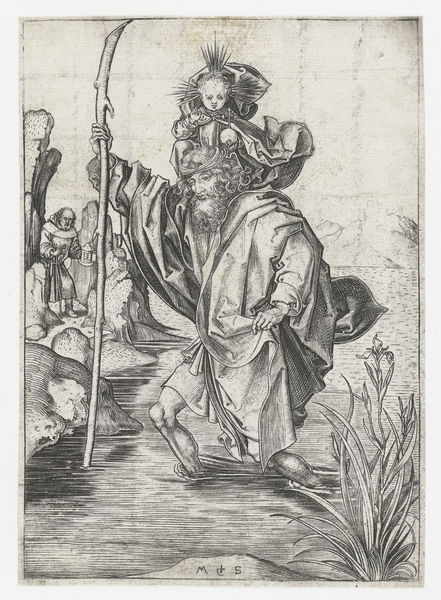
Titel: De Heilige Christoffel draagt het Christuskind
Künstler: Martin Schongauer
Standort: Amsterdam
Institution: Rijksmuseum
Schlagwörter: himmel, mann, wasser, fluss, menschen, ufer, blume, blumen, grau, zeichnung, bart, steine, signatur, bach, schilf, mantel, kind, stock, engel, beine, stab, gebirge, grafik, crown, hat, people, religious, robes, white, black, gray, grey, old, robe, print, plant, knie, druck, schwarzweiß, lilie, iris, flower, jesus, angel, man, rock, mountain, water, child, light, river, drawing, heilig, black and white, etching, sketch, walking, beard, old man, saint, lantern, cape, leaves, signature, monk, engraving, martin, crossing, einsiedler, apostel, christ, bege, baby, christophorus, bank, carry, carrying, schongauer, marsh, swamp, branch, stick, staff, antonius, lily, moses, halo, engraved, hermit, infant, glow, trgen, reaper, grayscale, s, reichnung, ms, creek, sphere, m, initials, linework, messiah, friar, waterlily, reed, wading, flusd, wade, christopher, heilige christophoros, christoforos, heiliger christophorus, stafrf, carrying child, baby messiah